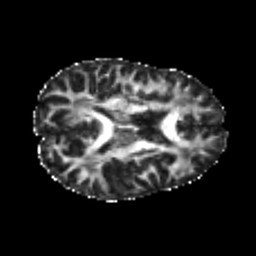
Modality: FA
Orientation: axial
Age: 25
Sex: female
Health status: healthy
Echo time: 0.074 s